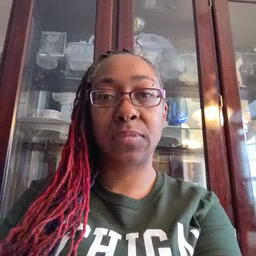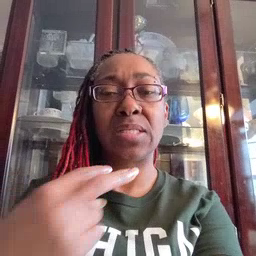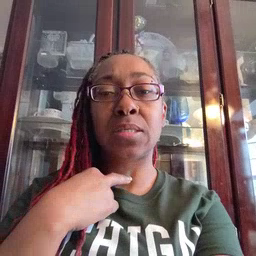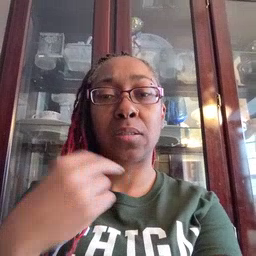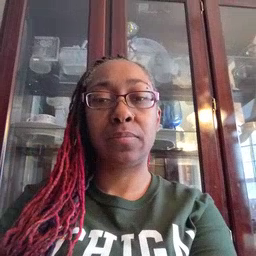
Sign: stuck